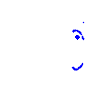
Particle: pion